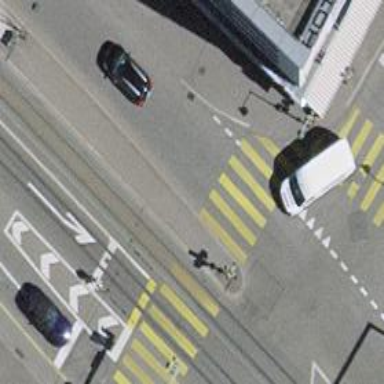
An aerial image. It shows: Road crossing with traffic signals.